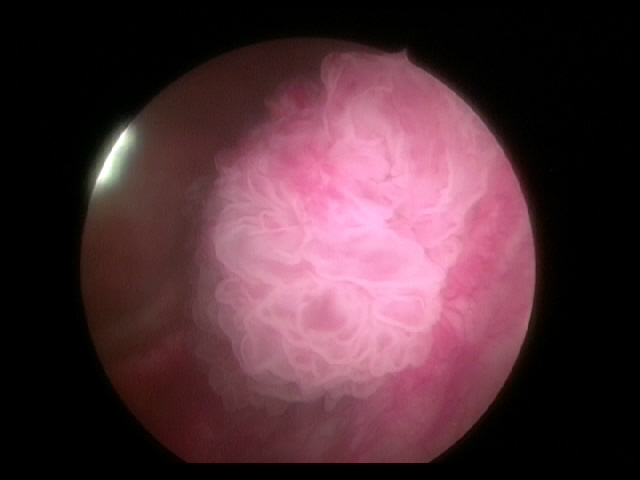
Modality: WLC
Class: Malignant
Subclass: HighGradePapillary
Lesion: Multifocal
Multifocal: 2 to 7
Stage: T1
Morphology: Papillary
Bladder cancer association: Yes